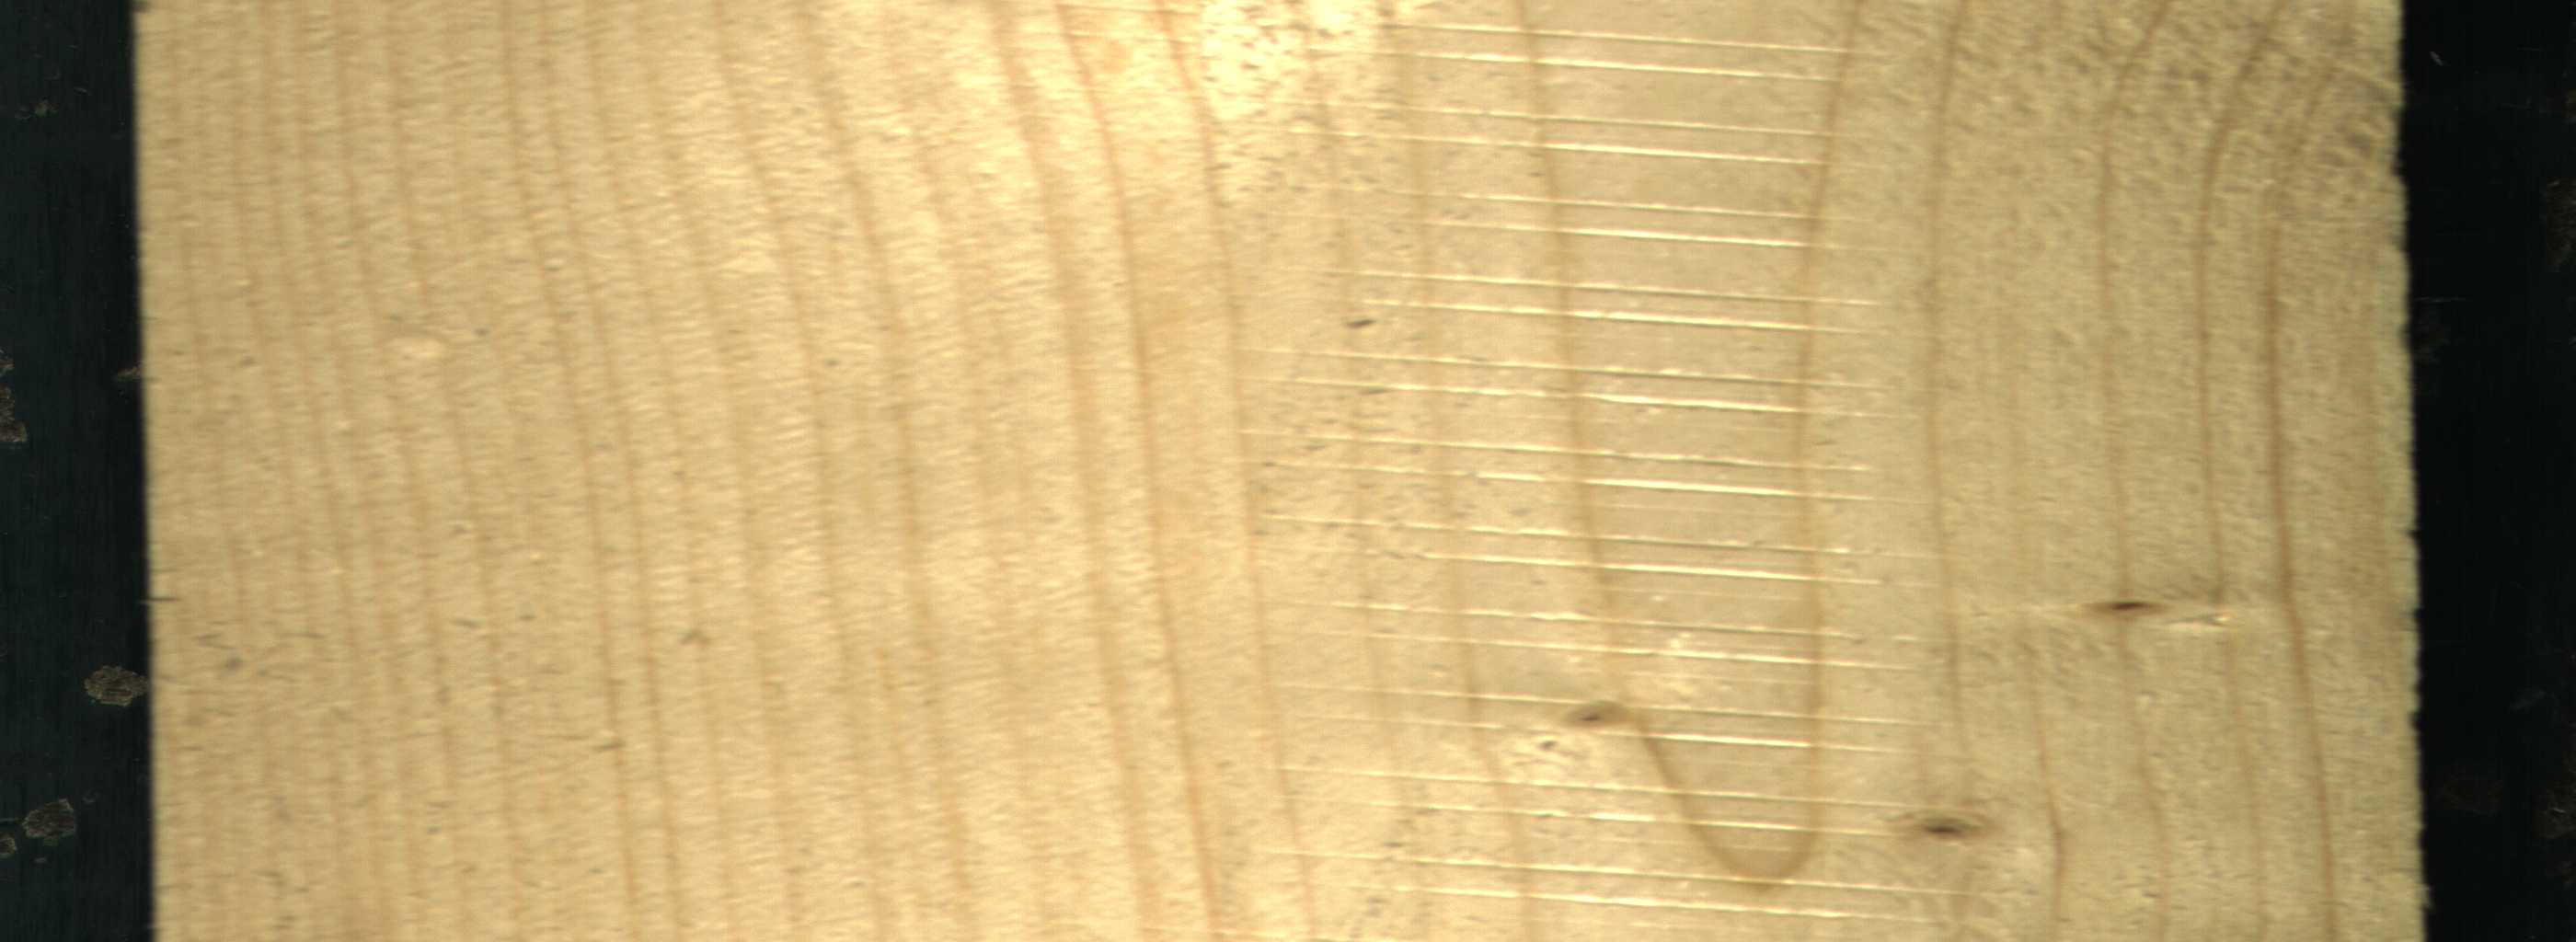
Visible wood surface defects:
Live_Knot
Live_Knot
Live_Knot